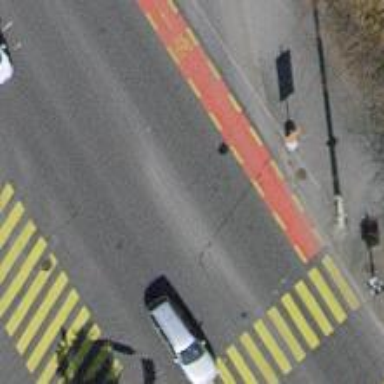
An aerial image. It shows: Secondary road with asphalt surface. There is designated lane for cyclists on the left side.